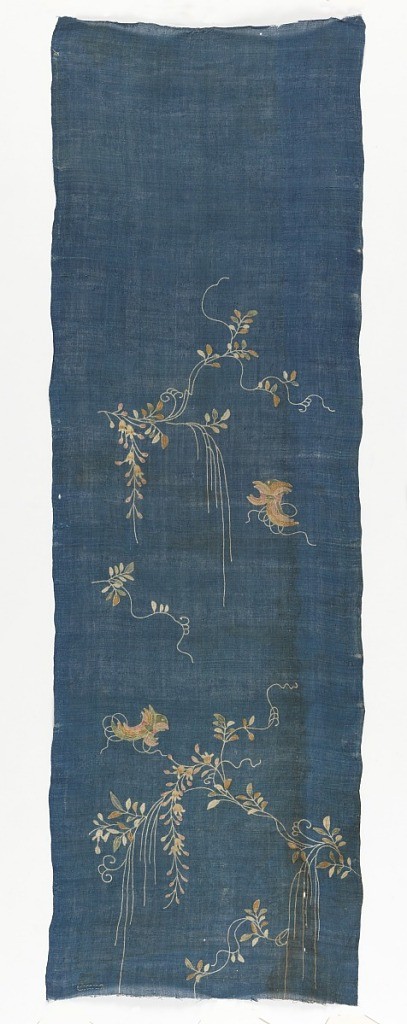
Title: Kimono fragment
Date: late 18th century
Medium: hemp or ramie Technique: resist dyed, and free brush coloring (yuzenzome)
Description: Delicate repeats widely spaced vertically of wisteria branch and some kind of kite or toy. In natural and soft shades of red, gold, and green on dark blue ground. Breadth with plain selvedges continuous with ground.